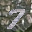
Label: 7